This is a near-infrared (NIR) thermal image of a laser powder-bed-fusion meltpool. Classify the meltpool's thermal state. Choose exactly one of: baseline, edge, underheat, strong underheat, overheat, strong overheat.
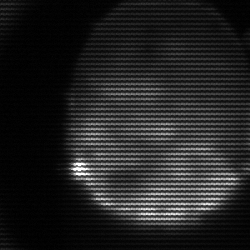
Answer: edge